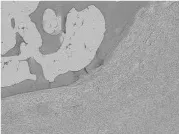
Histopathological and immunohistochemical findings of ossifying fibromyxoid tumor. (B) A peripheral shell of mature lamellar bone is evident.
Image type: pathology (immunostaining)